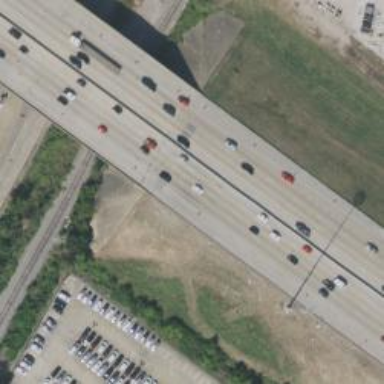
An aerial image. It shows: Bridge.